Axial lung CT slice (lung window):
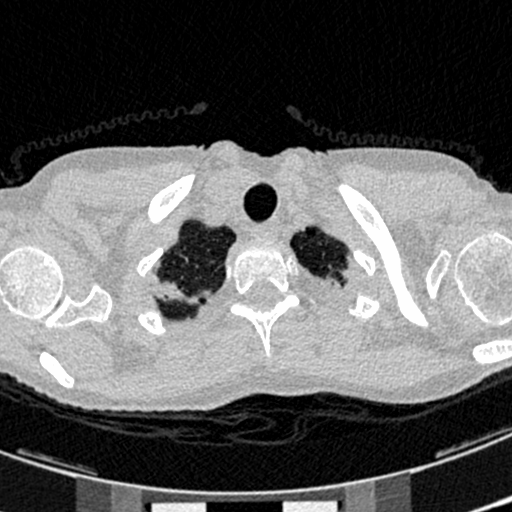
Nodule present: no